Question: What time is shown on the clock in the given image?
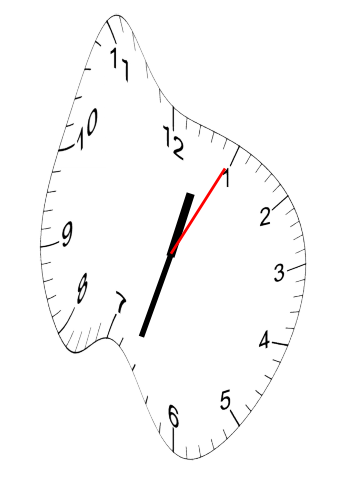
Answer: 12:33:05